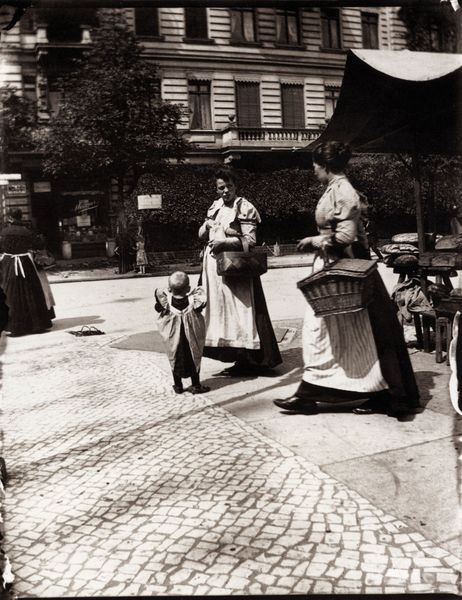
Titel: Charlottenburg - Markt auf dem Friedrich Karl-Platz, Frauen auf dem Markt
Künstler: Heinrich Zille
Schlagwörter: baum, blätter, laub, schatten, weiß, bäume, frauen, stadt, bewegung, cafe, fenster, frau, frisur, grau, kleid, licht, schwarz, strasse, strassenszene, szene, terasse, unterhalten, dach, haus, schirm, zaun, gespräch, schleife, knoten, steine, ärmel, häuser, brüstung, sonne, gewand, kind, puffärmel, kinder, garten, balkon, schürze, dutt, magd, sommer, fassade, geschäft, passanten, pflaster, gepäck, körbe, schürzen, giebel, allee, hecke, klein, laden, markt, platz, auto, dienstmädchen, korb, lciht, brot, junge, foto, fotografie, photographie, kopfstein, plaster, schild, bürgersteig, schwarzweiss, asphalt, kopfsteinpflaster, pflastersteine, trottoir, dynamik, einkaufen, kittel, stand, verkaufsstand, einkauf, hausfrau, tasche, fahrrad, photo, rustika, sims, fotographie, aufnahme, bau, marktstand, zelt, ind, mägde, einkaufskorb, hause, kamera, straßenpflaster, kor, korbn, stadtmarkt, gewan, pflater, weiß0, troto, schüild, plasterseiten